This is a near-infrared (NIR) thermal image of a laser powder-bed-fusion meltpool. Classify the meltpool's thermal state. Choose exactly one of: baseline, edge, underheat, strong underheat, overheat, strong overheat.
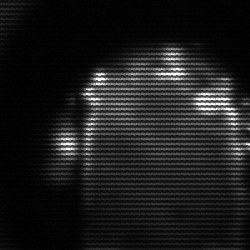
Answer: baseline